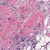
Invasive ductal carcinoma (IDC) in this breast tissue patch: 1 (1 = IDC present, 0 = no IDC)